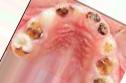
Condition: Caries